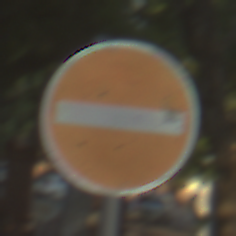
Verkehrszeichen: VerbotDerEinfahrt
Umgebung: Outdoor, Suburban
Tageszeit: SunriseSunset
Wetter: Clear
Licht: Natural
Jahreszeit: NotSpecified
Kontrast: HighContrast